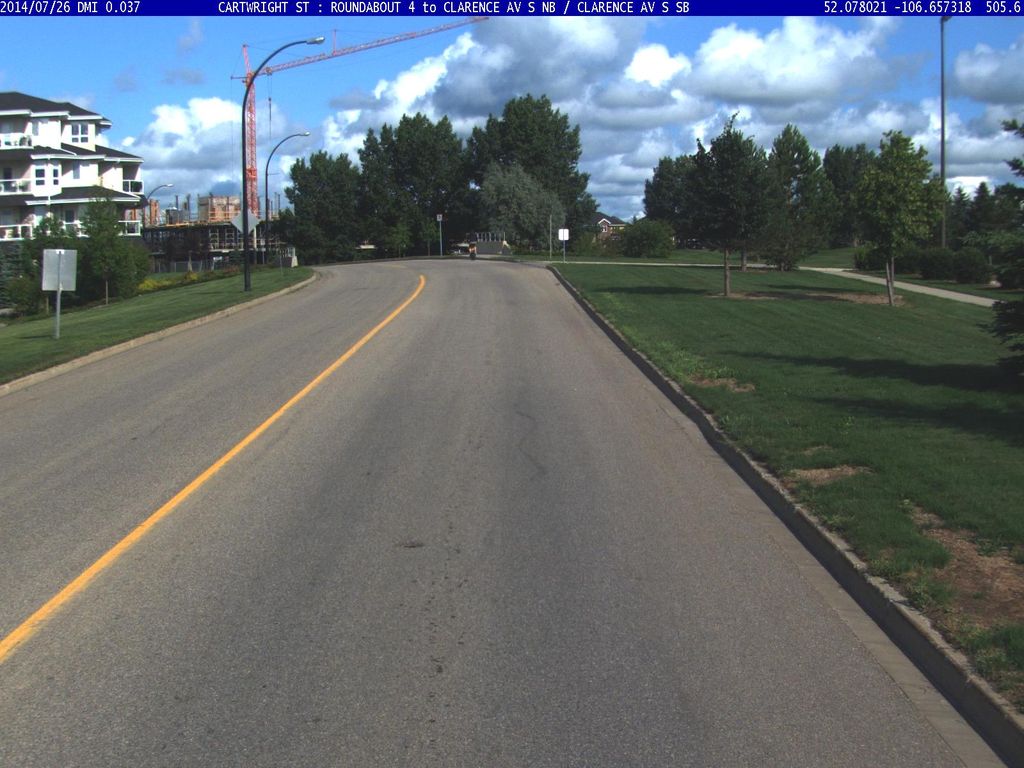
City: saskatoon